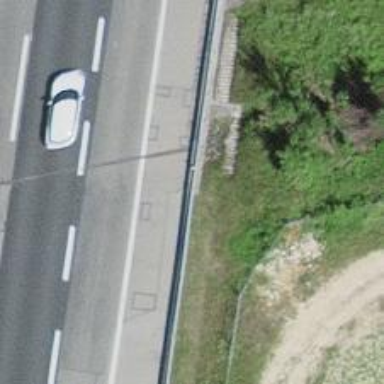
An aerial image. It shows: Guard rail.